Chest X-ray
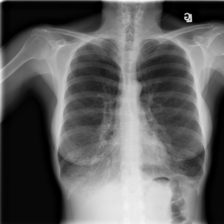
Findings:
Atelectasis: negative
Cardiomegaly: negative
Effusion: negative
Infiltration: positive
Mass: negative
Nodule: negative
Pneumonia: negative
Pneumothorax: positive
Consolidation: negative
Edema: negative
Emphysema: negative
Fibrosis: negative
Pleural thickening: negative
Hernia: negative